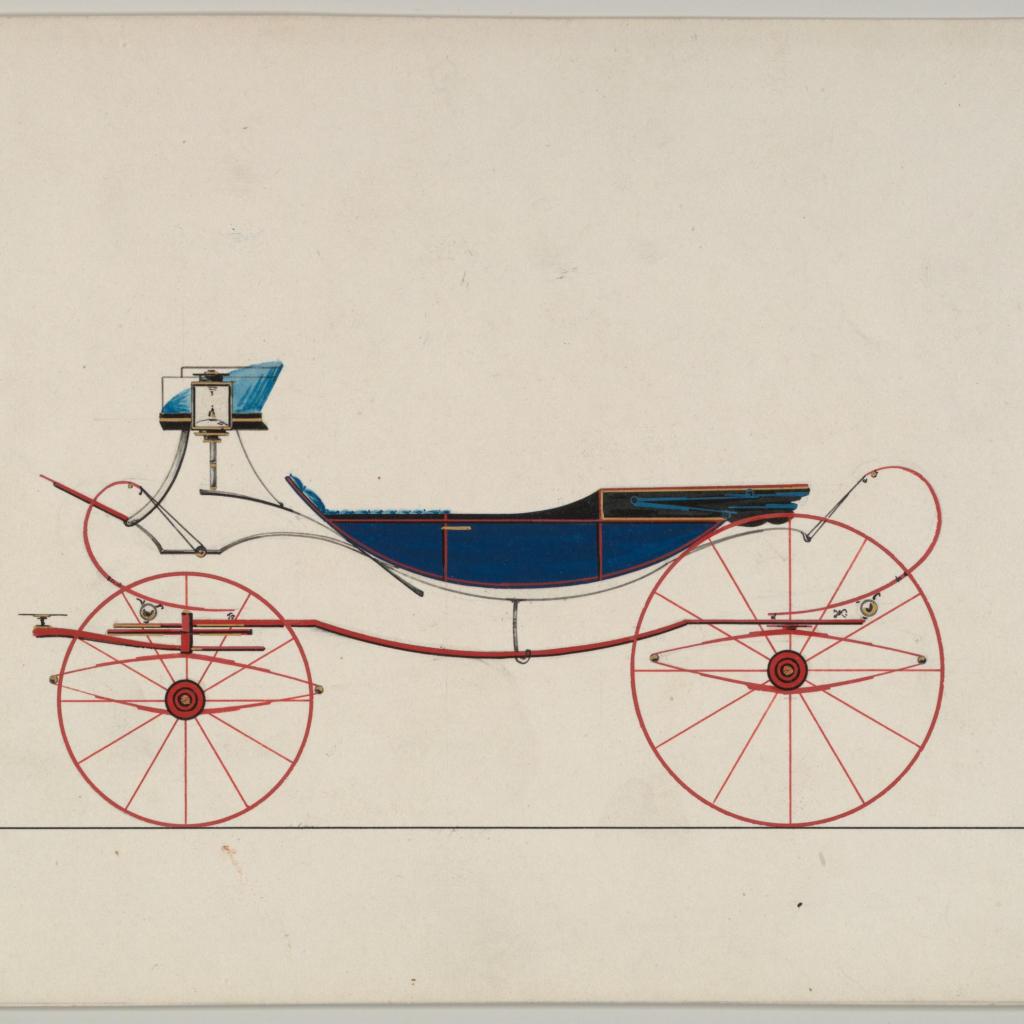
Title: Caleche (unnumbered)
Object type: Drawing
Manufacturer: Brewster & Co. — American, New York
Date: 1850–70
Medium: Pen and black ink, watercolor and gouache with gum arabic
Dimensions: sheet: 6 3/16 x 9 7/8 in. (15.7 x 25.1 cm)
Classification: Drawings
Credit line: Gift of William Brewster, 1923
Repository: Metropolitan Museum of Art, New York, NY